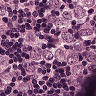
Metastatic tissue present: yes